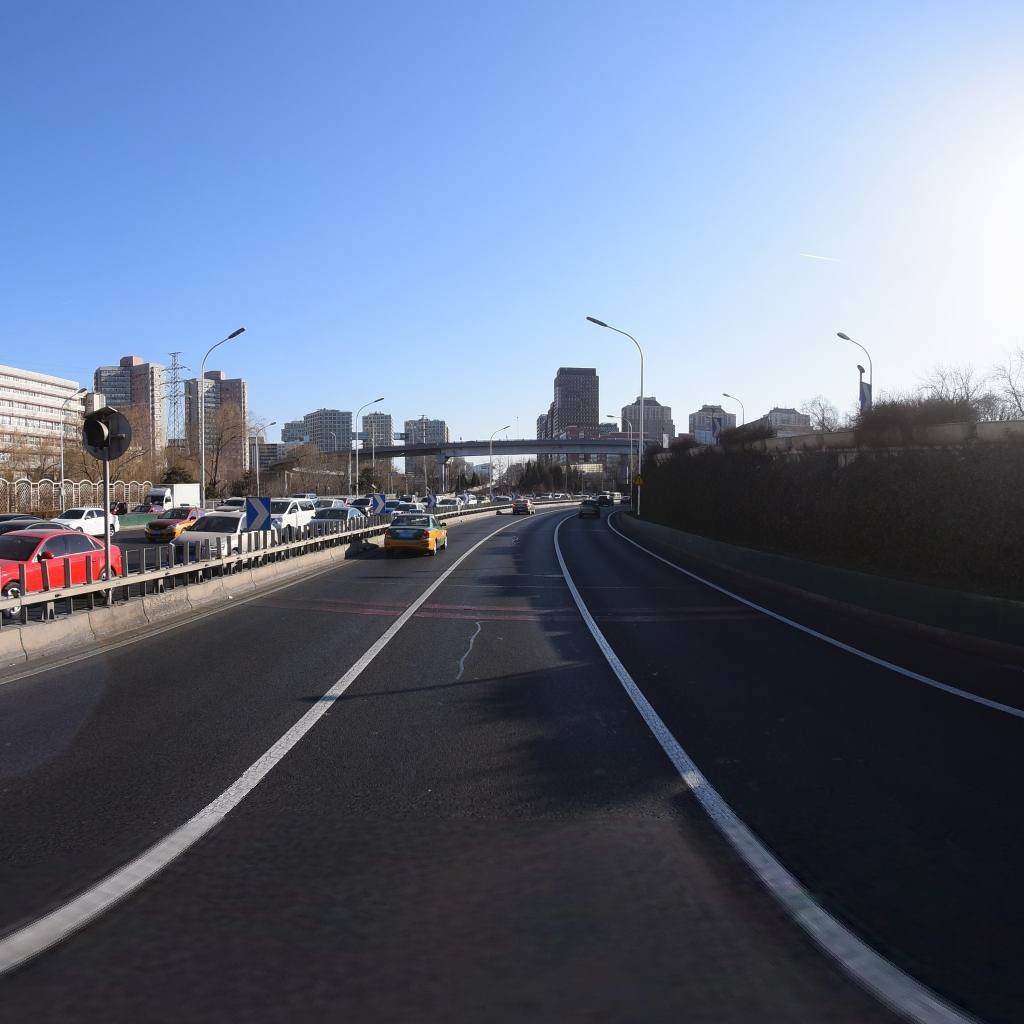
Region: Dongcheng
Road damage annotations: longitudinal patch